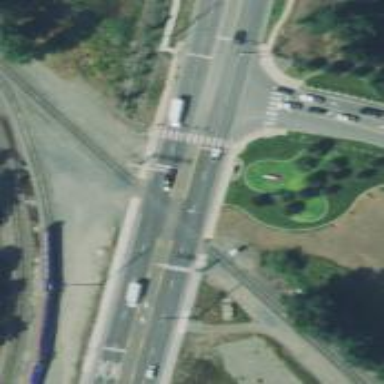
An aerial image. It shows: Crossing for the railway.